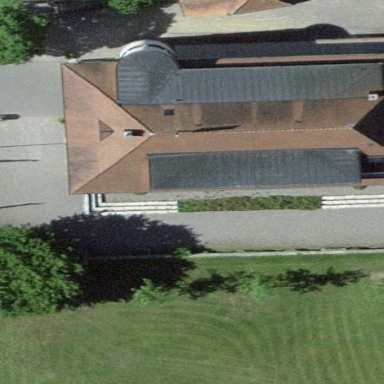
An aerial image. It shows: School building with school amenities.